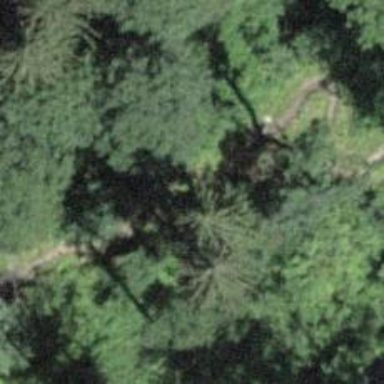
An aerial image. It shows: Path on the ground.